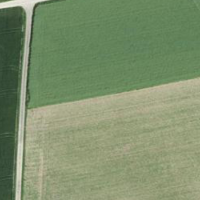
EUNIS habitat code: 52
Species observed at this site:
Corvus corone
Oenanthe oenanthe
Sturnus vulgaris
Linaria cannabina
Dendrocopos major
Prunella modularis
Fringilla coelebs
Buteo buteo
Anthus pratensis
Passer montanus
Chroicocephalus ridibundus
Carduelis carduelis
Columba palumbus
Tachymarptis melba
Columba oenas
Milvus milvus
Pica pica
Phoenicurus ochruros
Falco tinnunculus
Corvus corax
Motacilla alba